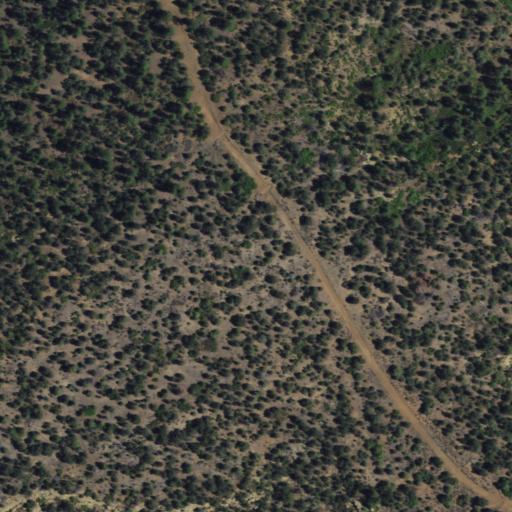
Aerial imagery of mountain in New Mexico named La Jara Mesa containing evergreen forest and shrub